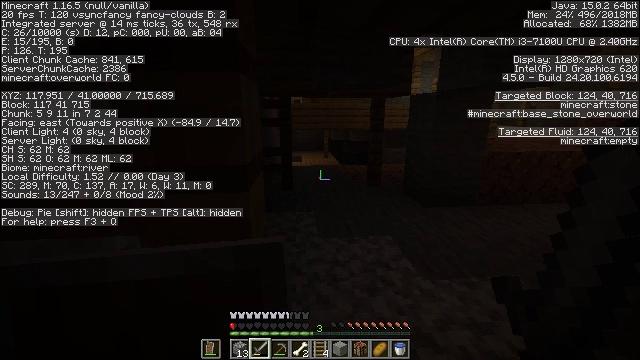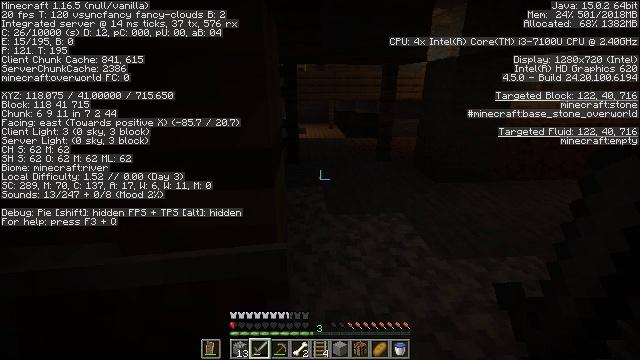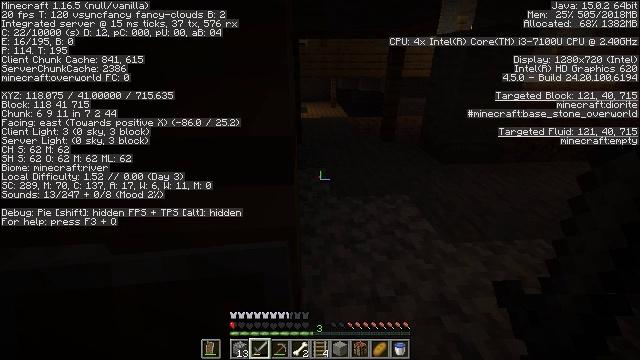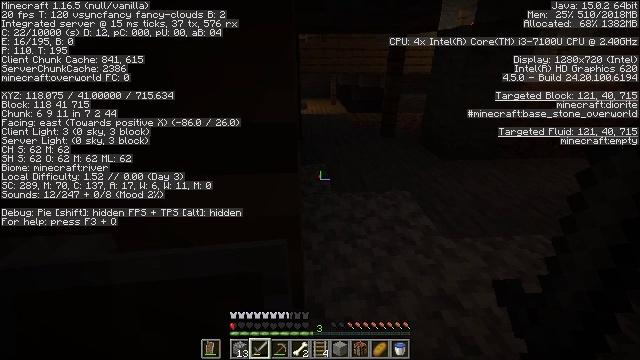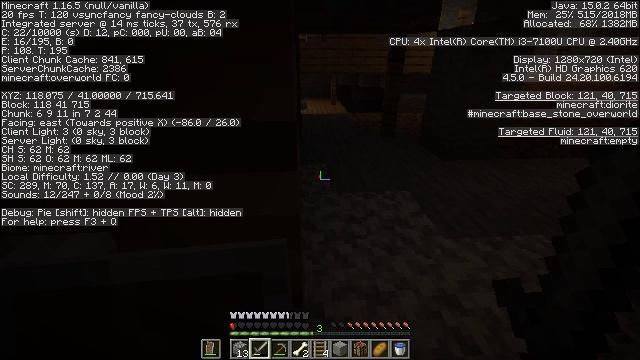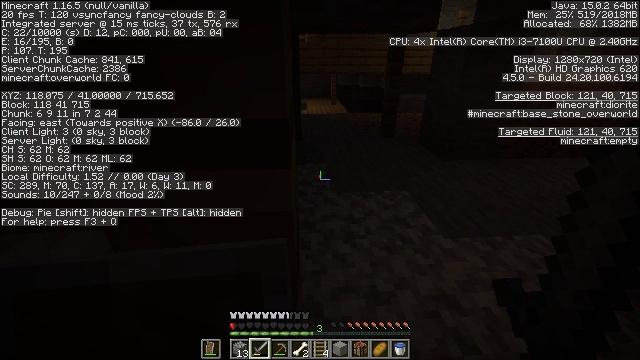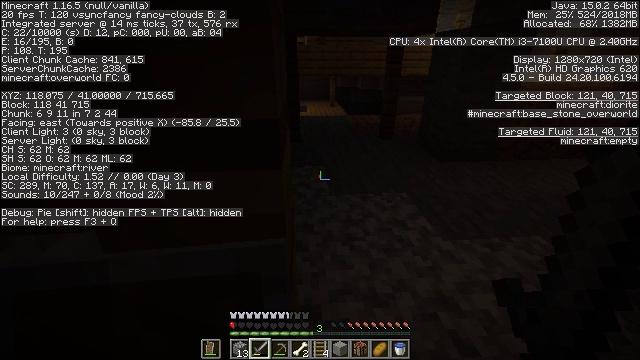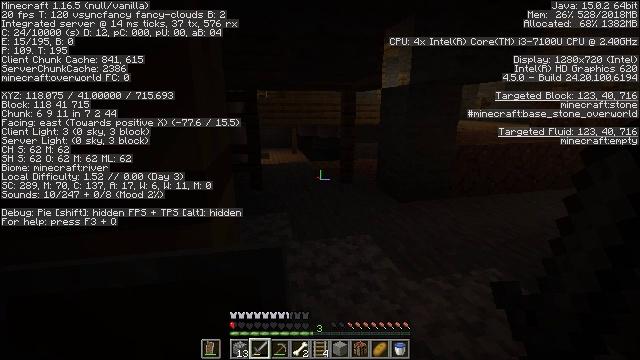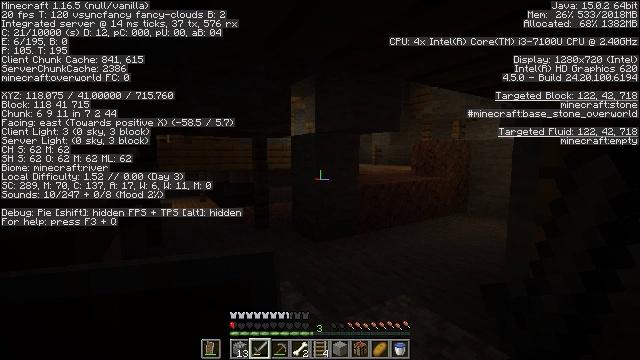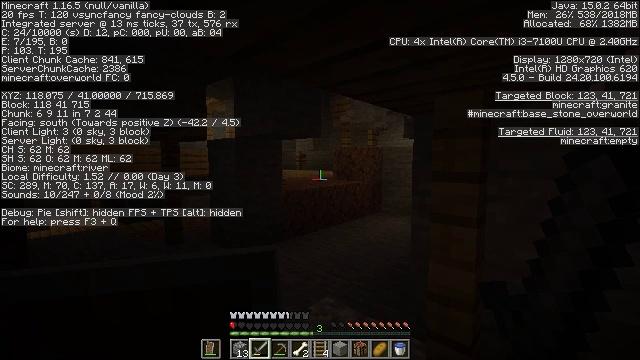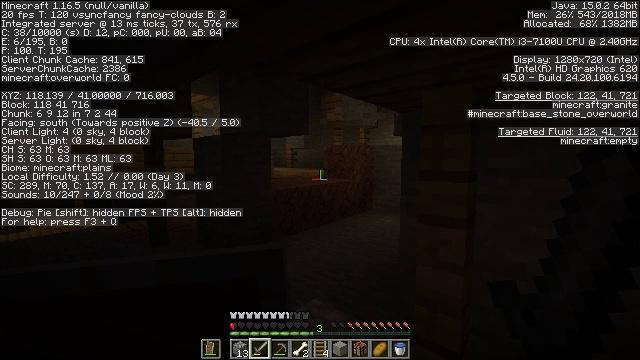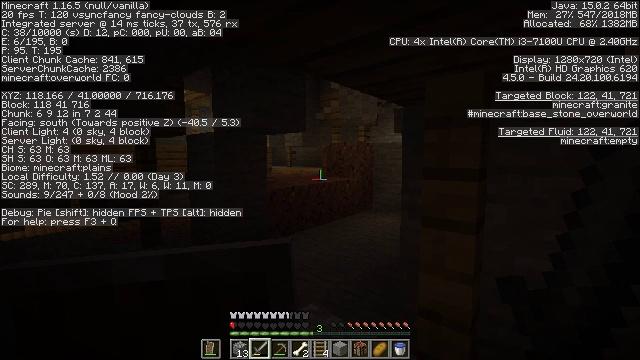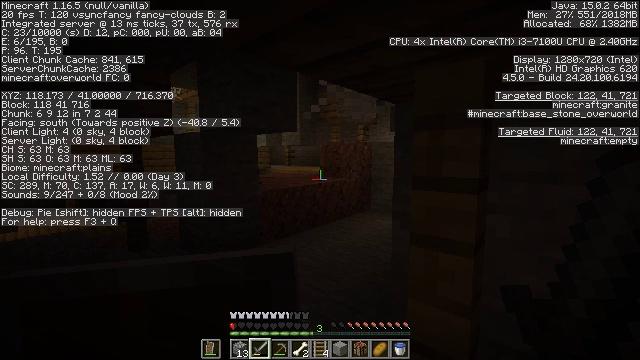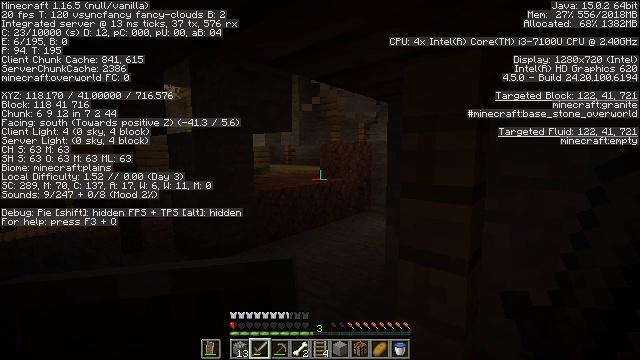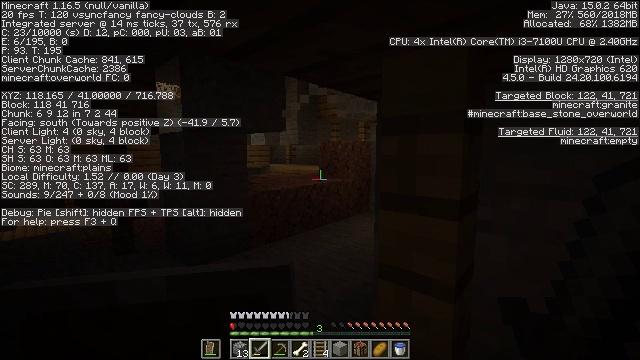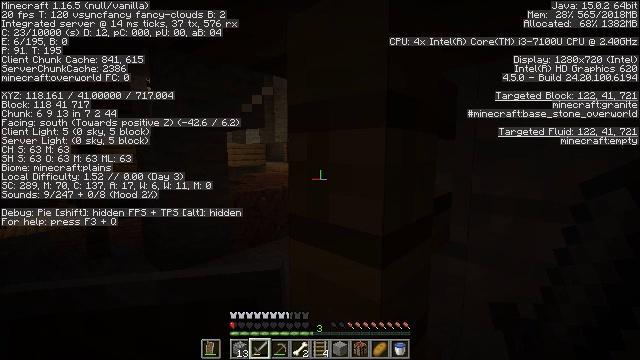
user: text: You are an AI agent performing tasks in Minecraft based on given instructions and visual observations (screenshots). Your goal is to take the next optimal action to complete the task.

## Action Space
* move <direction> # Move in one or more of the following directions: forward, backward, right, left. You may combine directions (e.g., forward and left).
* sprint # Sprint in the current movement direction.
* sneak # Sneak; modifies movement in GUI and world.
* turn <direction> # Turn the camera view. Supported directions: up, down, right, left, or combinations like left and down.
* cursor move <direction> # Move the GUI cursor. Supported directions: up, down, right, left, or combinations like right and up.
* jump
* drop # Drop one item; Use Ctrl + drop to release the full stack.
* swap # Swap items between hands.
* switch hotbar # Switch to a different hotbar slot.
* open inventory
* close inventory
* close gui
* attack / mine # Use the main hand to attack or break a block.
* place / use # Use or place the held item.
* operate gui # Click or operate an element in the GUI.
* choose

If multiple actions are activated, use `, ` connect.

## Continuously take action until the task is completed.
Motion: motion action
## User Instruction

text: Mine the cobweb to clear the path.
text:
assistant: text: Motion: move forward, turn down
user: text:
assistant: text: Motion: move forward, turn down
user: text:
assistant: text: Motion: move forward
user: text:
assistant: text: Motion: move forward
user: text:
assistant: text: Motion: move forward
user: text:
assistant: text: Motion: move forward
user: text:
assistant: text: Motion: move forward, turn right and up
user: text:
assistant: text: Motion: move forward, turn right and up
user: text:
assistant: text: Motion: move forward, turn right and up
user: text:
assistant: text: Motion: move forward, turn right
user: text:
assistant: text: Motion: move forward and move right
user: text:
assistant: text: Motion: move forward and move right
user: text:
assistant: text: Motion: move forward and move right
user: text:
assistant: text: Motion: move forward and move right
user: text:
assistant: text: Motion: move forward and move right
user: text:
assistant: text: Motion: move forward and move right, turn left
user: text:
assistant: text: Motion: move forward, turn left
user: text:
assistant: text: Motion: move forward, turn left
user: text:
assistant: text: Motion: move forward
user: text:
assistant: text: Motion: move forward
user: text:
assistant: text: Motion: move forward
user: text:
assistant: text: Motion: move forward
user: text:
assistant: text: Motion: move forward
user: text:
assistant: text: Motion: move forward
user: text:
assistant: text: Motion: move forward
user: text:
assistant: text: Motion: move forward, turn right and up
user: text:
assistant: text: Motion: move forward, turn right and up
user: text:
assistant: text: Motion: move forward, turn right and up
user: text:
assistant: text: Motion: turn right and up
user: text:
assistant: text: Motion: turn right and up